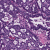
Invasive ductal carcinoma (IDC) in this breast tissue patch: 1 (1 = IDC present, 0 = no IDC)